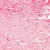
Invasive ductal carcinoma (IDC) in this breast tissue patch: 0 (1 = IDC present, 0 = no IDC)